Interaction volume radius: 10 \u00c5
Interaction volume height: 10 \u00c5
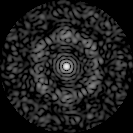
Disorder parameter: 0.7816